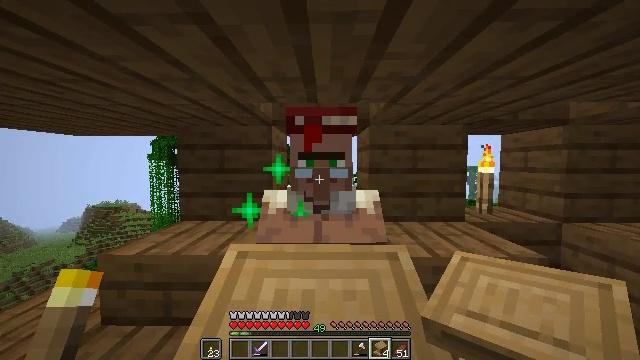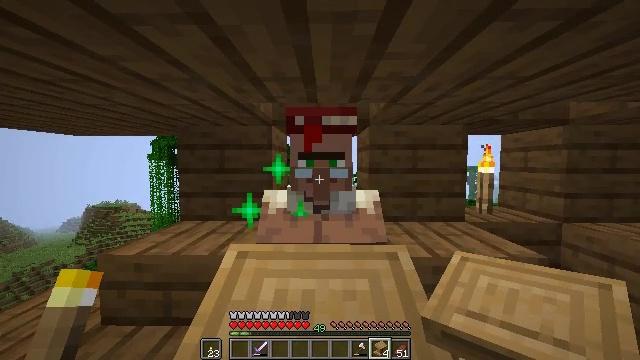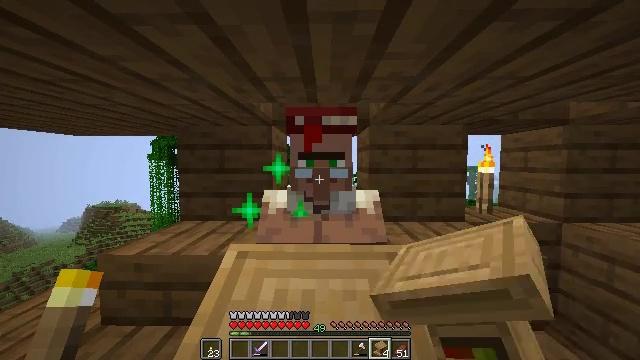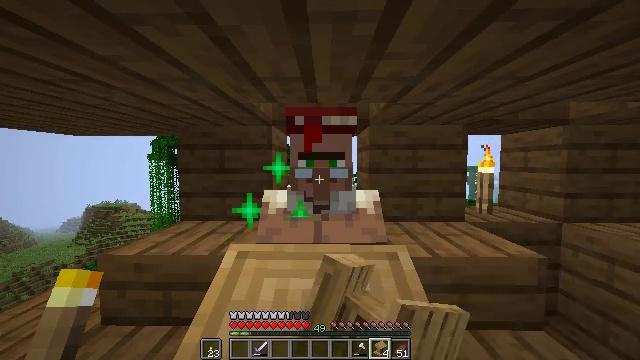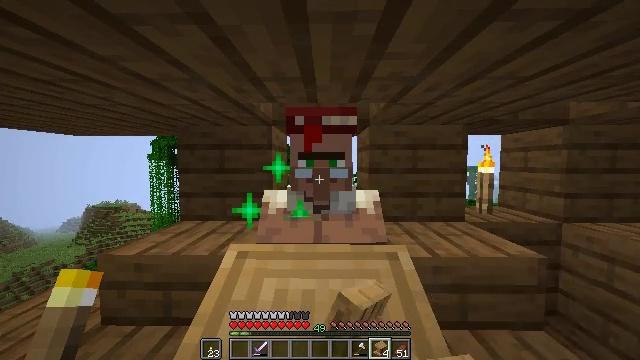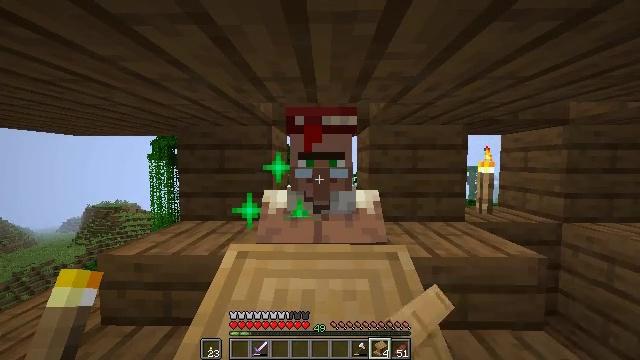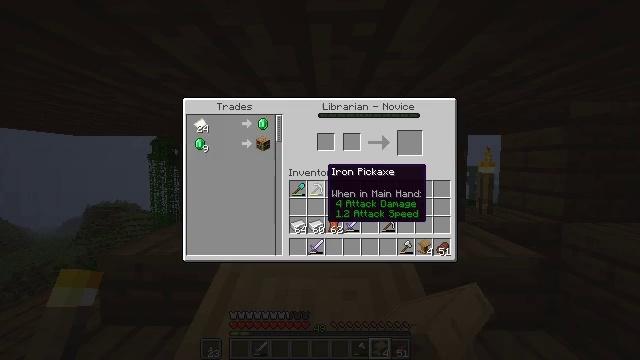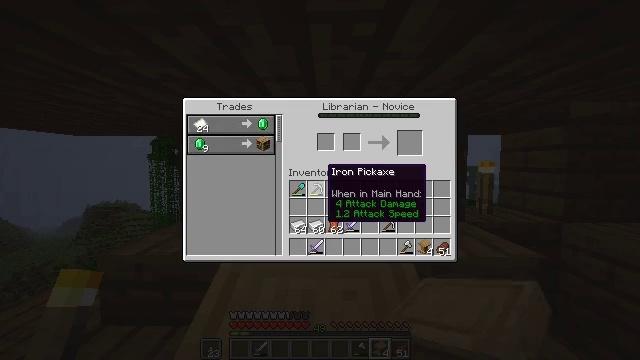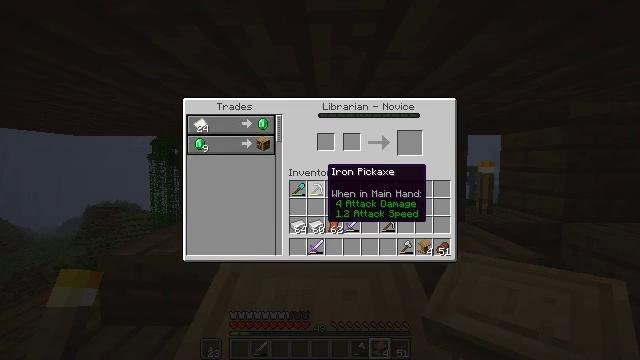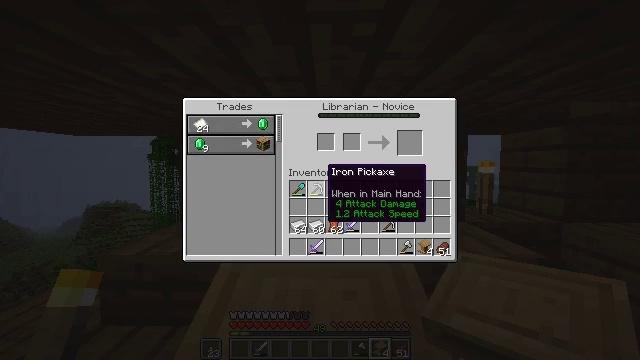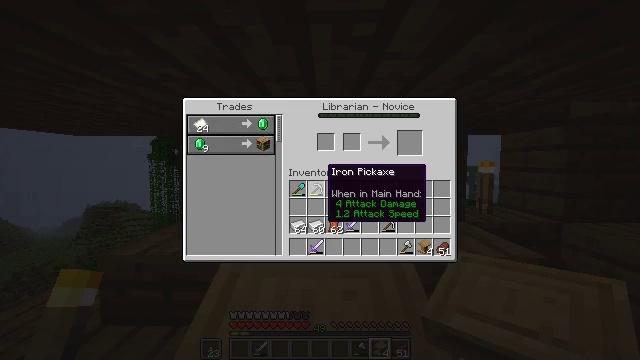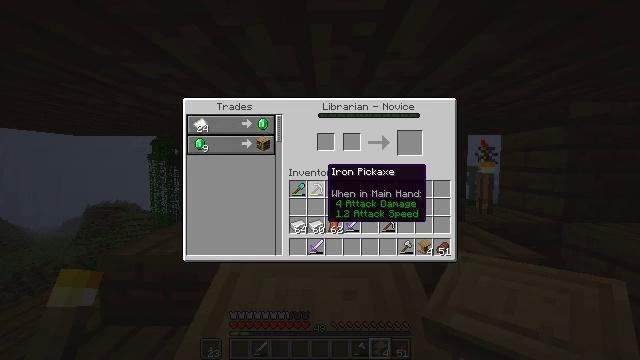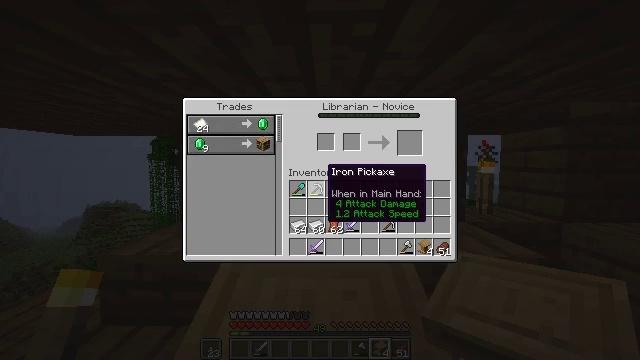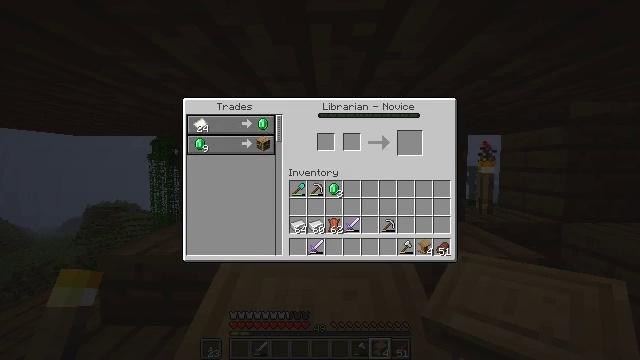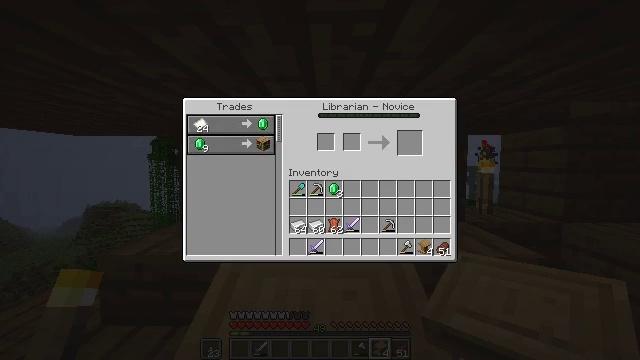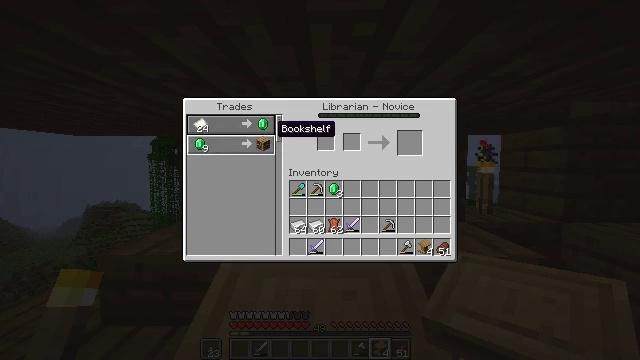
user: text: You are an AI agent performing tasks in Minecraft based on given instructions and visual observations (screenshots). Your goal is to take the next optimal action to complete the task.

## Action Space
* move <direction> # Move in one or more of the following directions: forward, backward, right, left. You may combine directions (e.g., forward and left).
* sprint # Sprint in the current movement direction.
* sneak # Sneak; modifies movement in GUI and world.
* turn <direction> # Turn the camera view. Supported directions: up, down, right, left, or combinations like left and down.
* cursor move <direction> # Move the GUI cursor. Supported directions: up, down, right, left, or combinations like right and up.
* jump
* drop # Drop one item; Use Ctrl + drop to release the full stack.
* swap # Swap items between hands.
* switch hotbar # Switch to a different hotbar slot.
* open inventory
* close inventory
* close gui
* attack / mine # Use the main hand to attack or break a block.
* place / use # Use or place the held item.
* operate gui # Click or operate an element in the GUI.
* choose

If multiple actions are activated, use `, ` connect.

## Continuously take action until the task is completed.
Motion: motion action
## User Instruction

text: Break the lectern to relocate it.
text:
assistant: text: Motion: use / place
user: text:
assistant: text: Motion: use / place
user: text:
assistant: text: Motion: use / place
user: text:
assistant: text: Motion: use / place
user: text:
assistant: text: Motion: no_op
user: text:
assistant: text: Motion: open gui
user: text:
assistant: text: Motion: no_op
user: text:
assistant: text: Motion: no_op
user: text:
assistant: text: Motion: no_op
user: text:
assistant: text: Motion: no_op
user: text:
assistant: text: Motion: no_op
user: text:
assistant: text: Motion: no_op
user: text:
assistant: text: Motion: cursor move left and up
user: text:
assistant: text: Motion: cursor move left and up
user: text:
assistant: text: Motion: cursor move left
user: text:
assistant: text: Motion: no_op
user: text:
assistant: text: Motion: no_op
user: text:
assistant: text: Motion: no_op
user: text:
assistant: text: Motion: no_op
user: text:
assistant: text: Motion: no_op
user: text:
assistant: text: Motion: no_op
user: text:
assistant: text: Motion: no_op
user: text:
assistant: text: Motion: no_op
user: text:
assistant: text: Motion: no_op
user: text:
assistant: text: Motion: no_op
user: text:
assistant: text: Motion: no_op
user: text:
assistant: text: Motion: no_op
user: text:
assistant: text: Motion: no_op
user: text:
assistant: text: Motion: no_op
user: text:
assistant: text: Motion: close gui